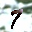
Label: 7